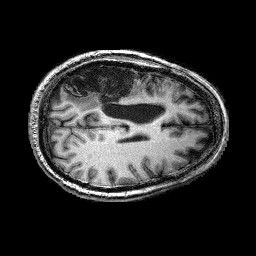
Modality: T1w
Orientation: axial
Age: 54
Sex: male
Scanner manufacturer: siemens
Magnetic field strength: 3 T
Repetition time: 2.25 s
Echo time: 0.00452 s